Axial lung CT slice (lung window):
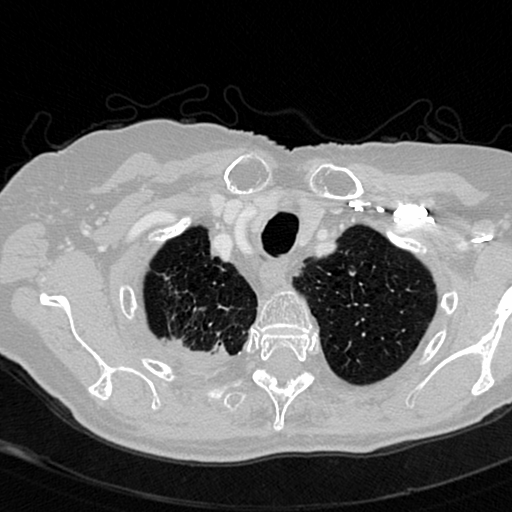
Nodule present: no